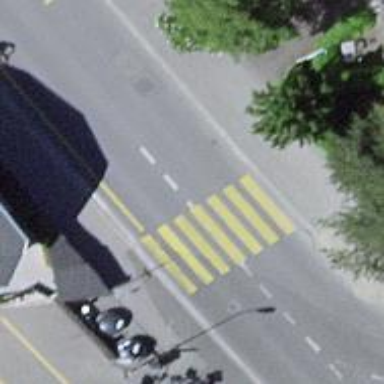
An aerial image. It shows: Uncontrolled zebra crossing on the road.